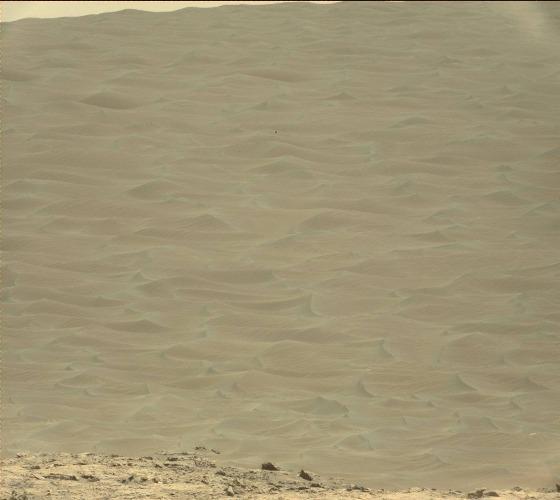
Terrain classes present: Bedrock, Gravel / Sand / Soil, Rock, Shadow